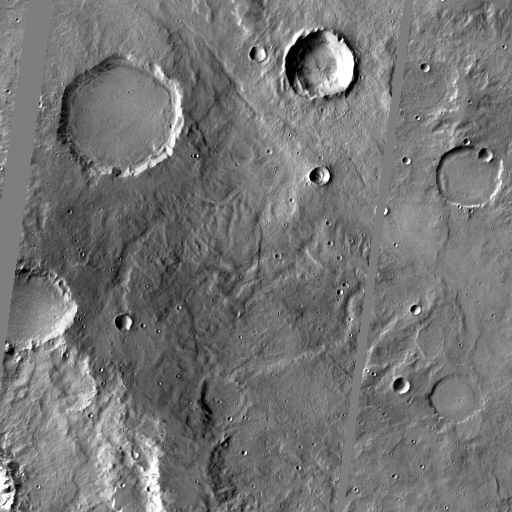
Crater classes present: Background, Other, Buried